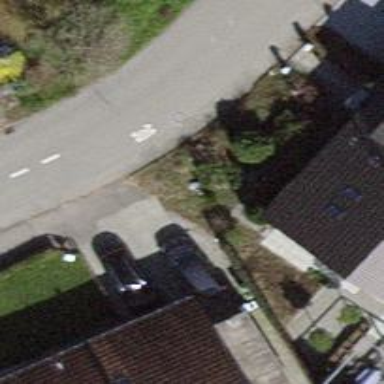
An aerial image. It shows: Residential road with asphalt surface.